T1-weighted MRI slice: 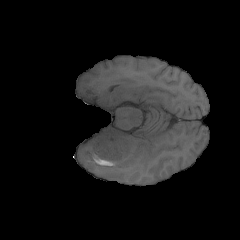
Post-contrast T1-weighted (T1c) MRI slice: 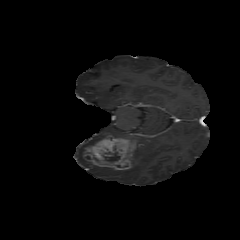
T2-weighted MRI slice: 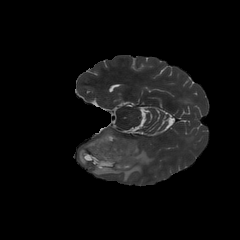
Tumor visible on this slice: yes